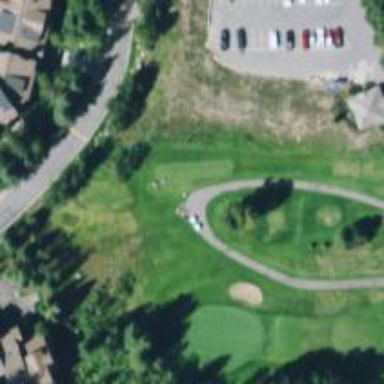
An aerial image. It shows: Driveway serving as golf cartpath.